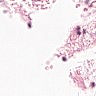
Metastatic tissue present: no